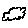
Label: cloud